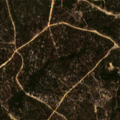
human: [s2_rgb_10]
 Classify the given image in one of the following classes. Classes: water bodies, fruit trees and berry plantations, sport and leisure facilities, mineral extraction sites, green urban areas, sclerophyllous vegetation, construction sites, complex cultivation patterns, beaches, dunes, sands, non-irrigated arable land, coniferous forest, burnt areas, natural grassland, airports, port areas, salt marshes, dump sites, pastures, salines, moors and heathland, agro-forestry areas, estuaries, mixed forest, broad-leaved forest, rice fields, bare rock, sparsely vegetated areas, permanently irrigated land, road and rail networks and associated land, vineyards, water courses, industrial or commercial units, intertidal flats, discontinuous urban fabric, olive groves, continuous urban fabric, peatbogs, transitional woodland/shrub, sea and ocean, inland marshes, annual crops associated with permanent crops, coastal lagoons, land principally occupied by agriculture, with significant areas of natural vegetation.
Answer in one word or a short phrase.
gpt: broad-leaved forest, coniferous forest, mixed forest